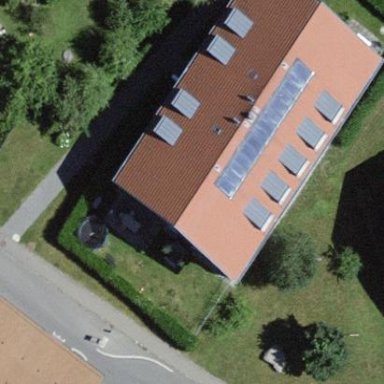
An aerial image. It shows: Residential building.